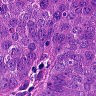
Metastatic tissue present: yes